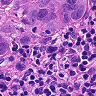
Metastatic tissue present: yes